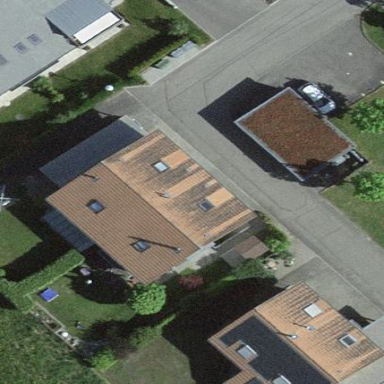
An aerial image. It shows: Residential building.